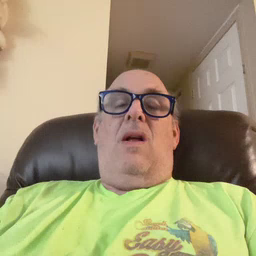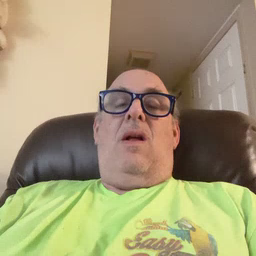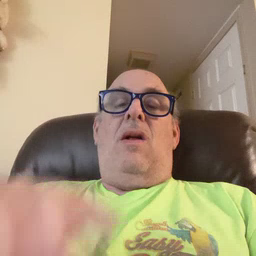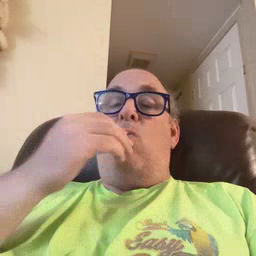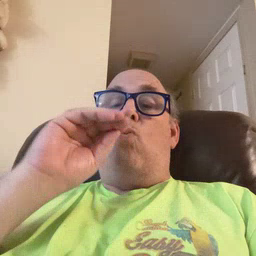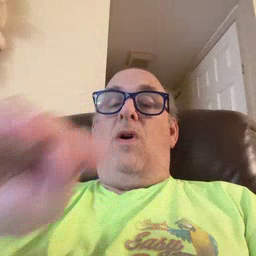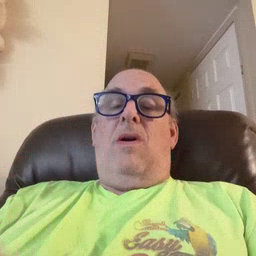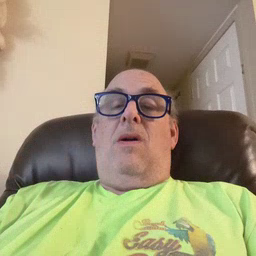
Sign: kiss